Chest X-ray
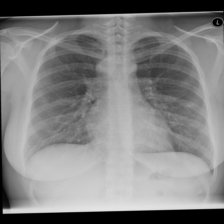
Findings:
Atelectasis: negative
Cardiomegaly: negative
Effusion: negative
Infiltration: negative
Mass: negative
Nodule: positive
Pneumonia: negative
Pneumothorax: negative
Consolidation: negative
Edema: negative
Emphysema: negative
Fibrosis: negative
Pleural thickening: negative
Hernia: negative